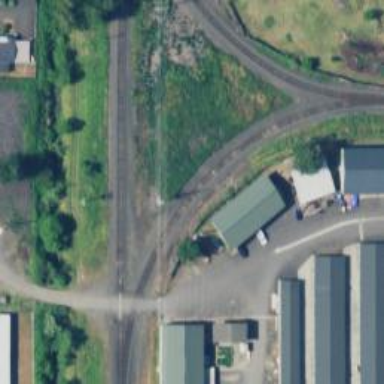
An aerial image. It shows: Railway siding with rails.